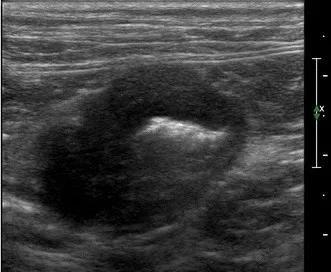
Third abdominal ultrasound (cat). Performed 4 months post-surgery, evidences a focal asymmetric hypoechoic thickening with loss of normal layering of the jejunal wall.
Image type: radiology (ultrasound)